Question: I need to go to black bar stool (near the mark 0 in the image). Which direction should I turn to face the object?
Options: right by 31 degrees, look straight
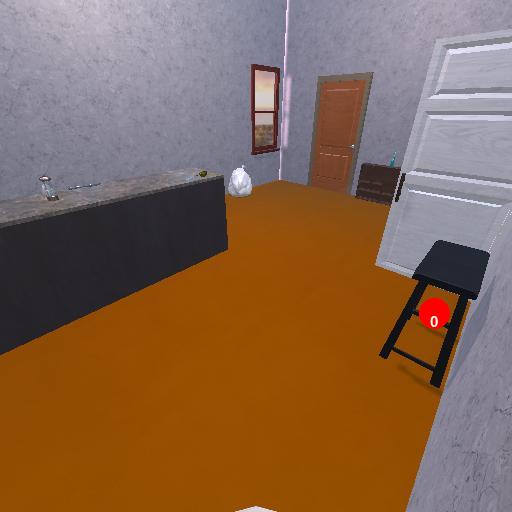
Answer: right by 31 degrees